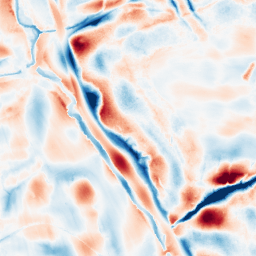
Category: wavelet
Decomposition family: wavelet_biorthogonal
Decomposition parameters: wavelet: bior5.5
level: 5
Upsampling method: regularized
Upsampling parameters: scale: 4
lambda_reg: 0.001
Upsampling scale: 4